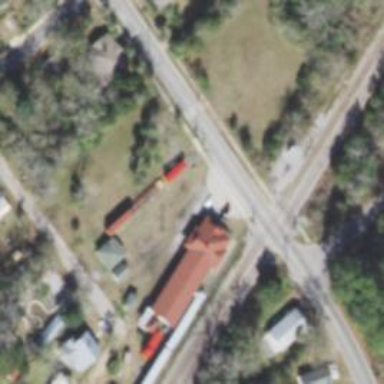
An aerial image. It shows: Historic railway car.